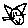
Label: cat